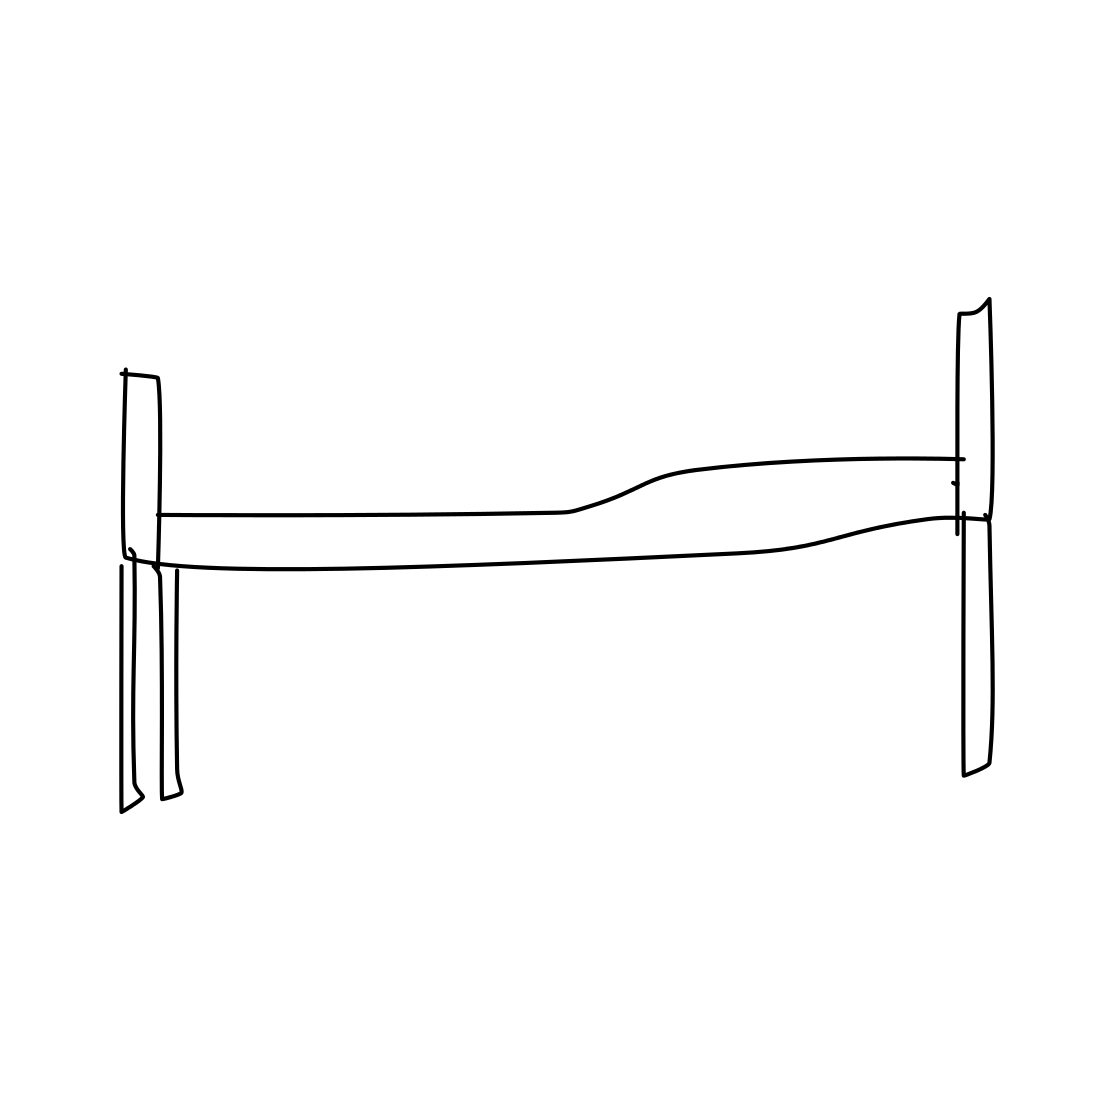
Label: couch